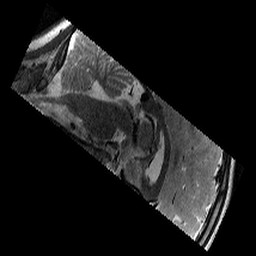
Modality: T2w
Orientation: sagittal
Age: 9
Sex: male
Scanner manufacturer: siemens
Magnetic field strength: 3 T
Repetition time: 9.23 s
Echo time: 0.067 s